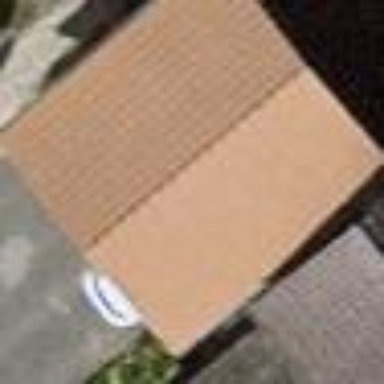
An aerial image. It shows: Garage.